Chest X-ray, PA view. Patient: 44 years old, sex F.
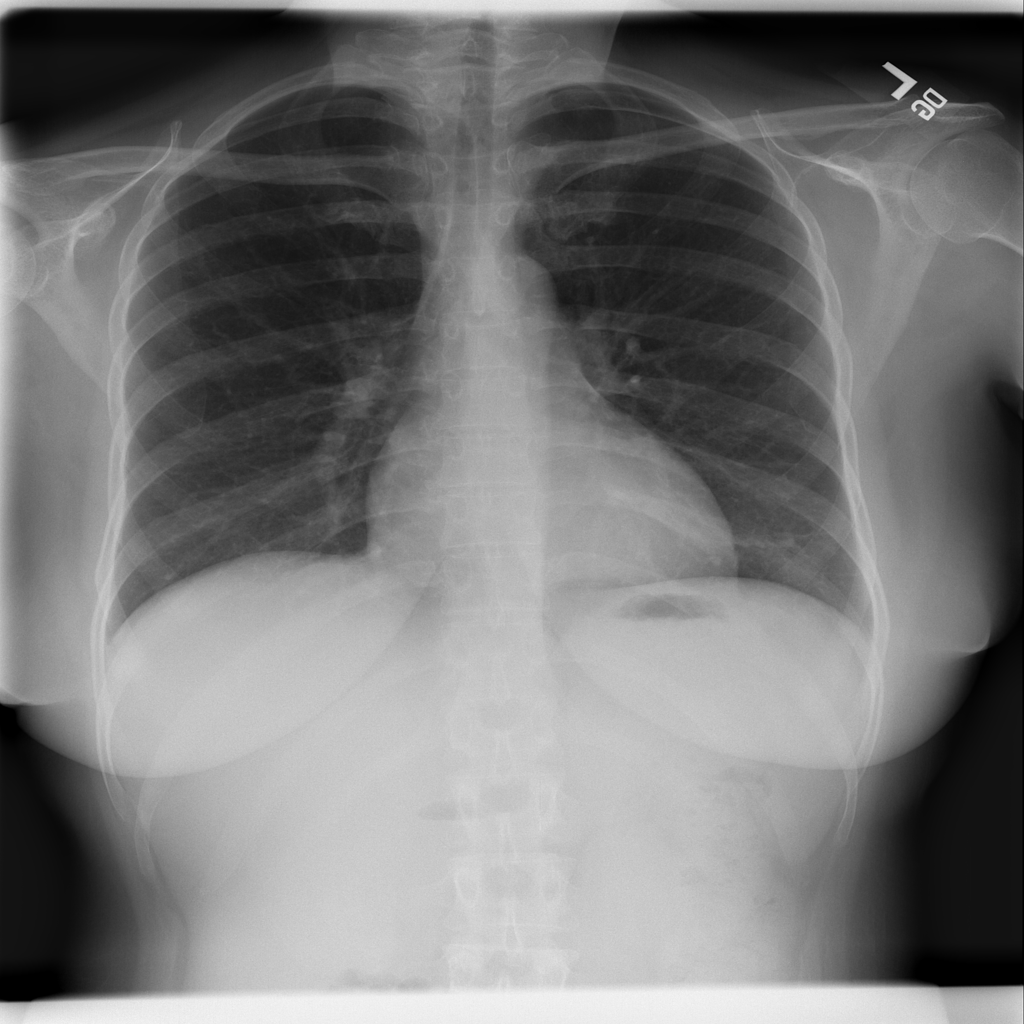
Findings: No Finding